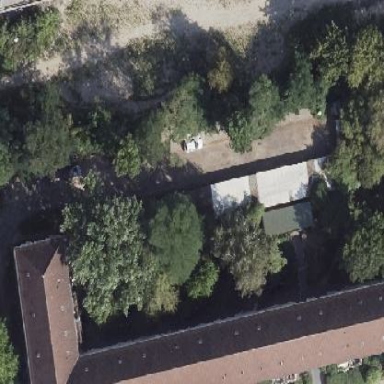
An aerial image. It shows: Group of garages.